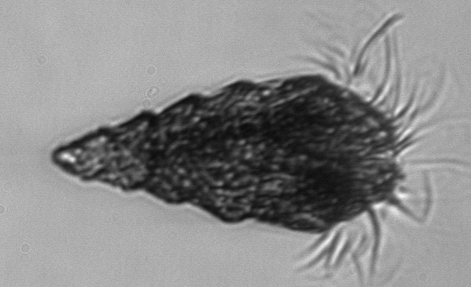
Label: Laboea_strobila